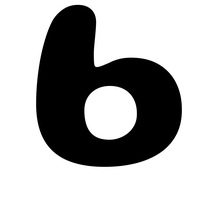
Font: Gluten_SemiBold